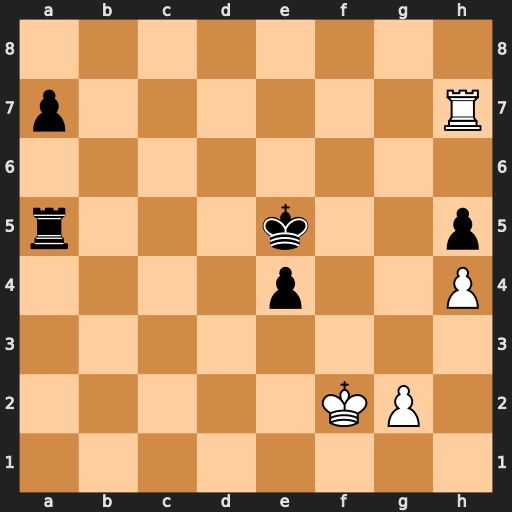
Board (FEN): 8/p6R/8/r3k2p/4p2P/8/5KP1/8
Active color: w
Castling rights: -
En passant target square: -
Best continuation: Rxh5+ Kd4 Rxa5